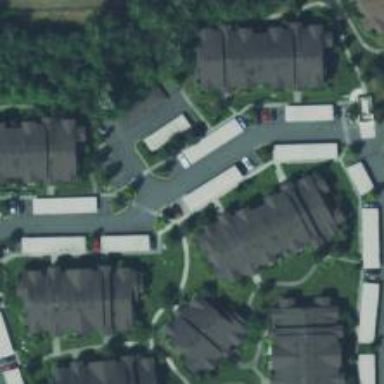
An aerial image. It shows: Living street.